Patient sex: M
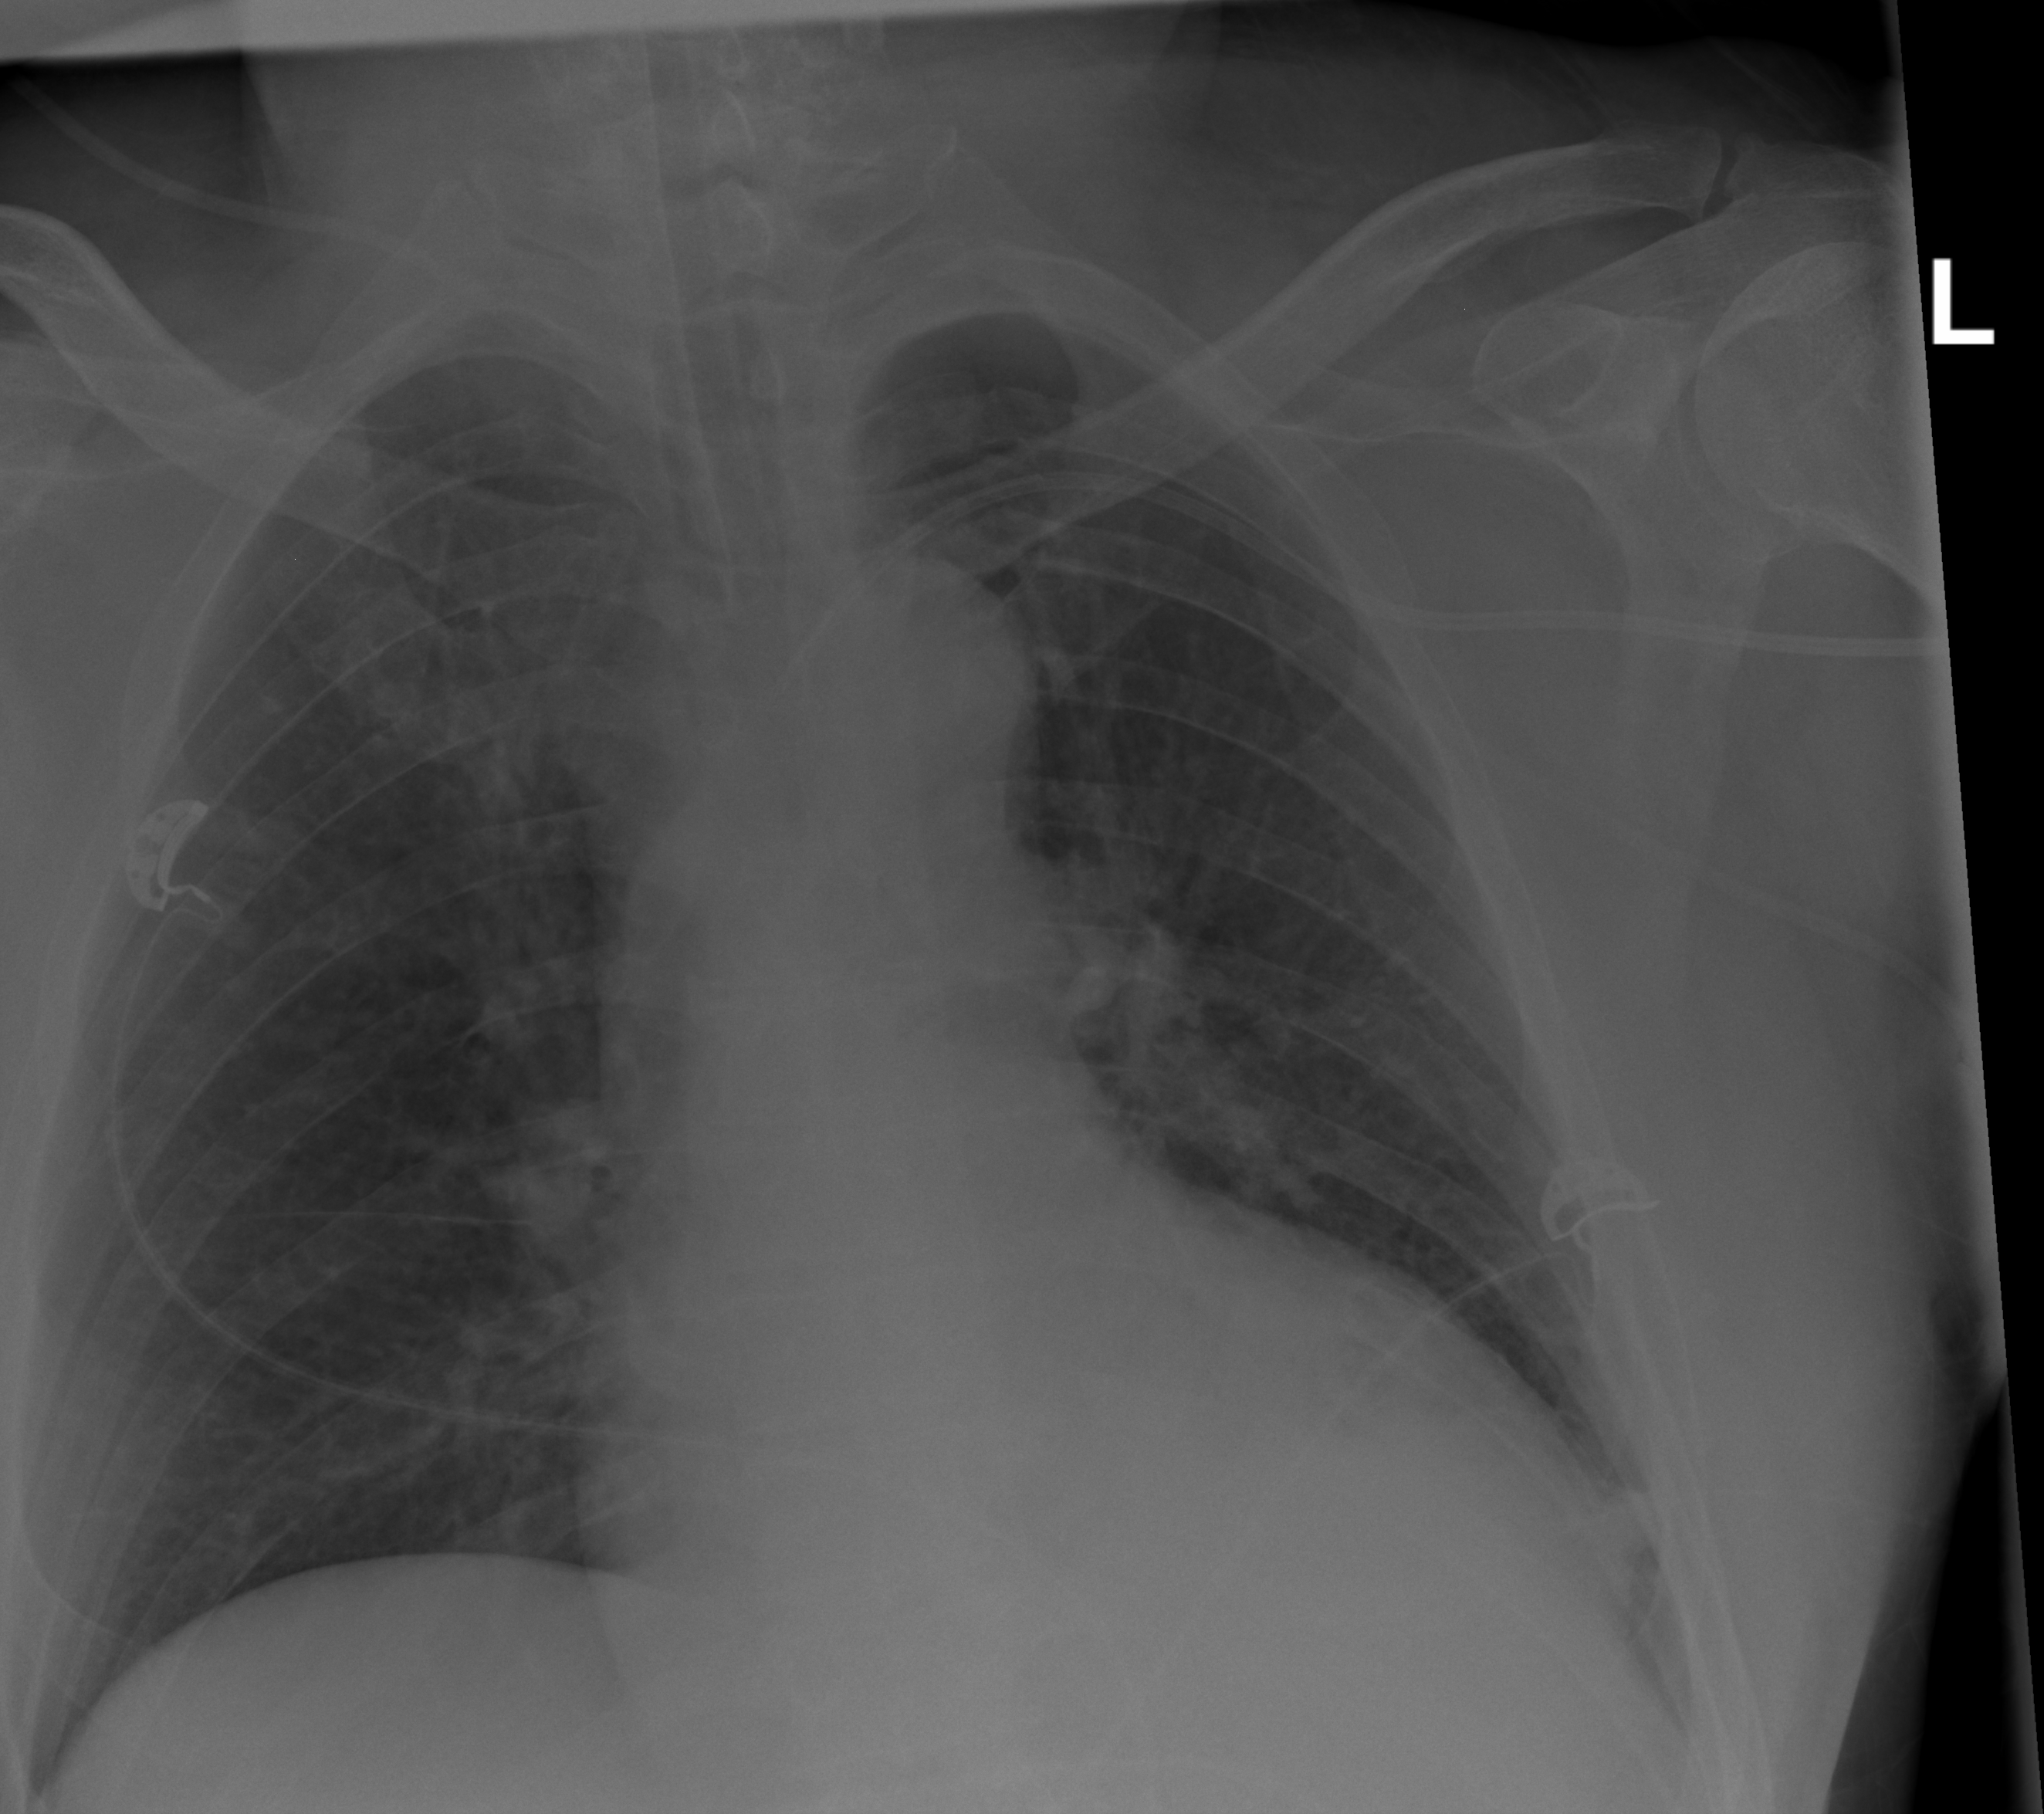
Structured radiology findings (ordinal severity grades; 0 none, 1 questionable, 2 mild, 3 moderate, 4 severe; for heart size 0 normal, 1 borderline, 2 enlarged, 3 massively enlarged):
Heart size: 2
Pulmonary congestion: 0
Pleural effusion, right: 0
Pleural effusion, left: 0
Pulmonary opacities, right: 0
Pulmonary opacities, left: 0
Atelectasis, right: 0
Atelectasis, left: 2